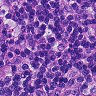
Metastatic tissue present: no